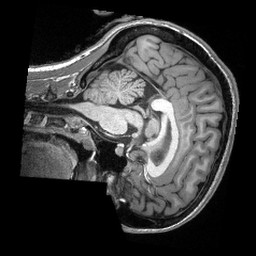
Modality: T1w
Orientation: sagittal
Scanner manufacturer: siemens
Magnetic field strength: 3 T
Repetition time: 2.3 s
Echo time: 0.00308 s